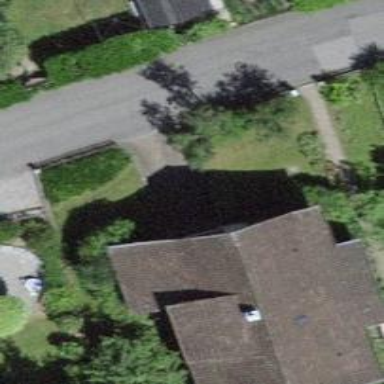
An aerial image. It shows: Gabled roof on residential building.